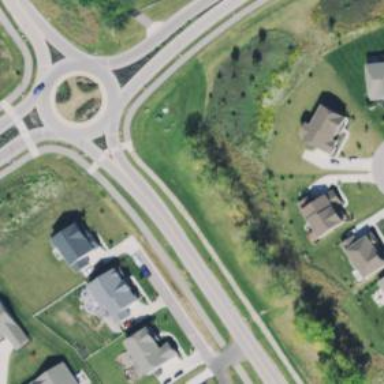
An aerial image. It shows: Residential road.